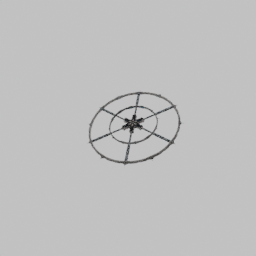
Label: mechanical